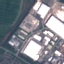
Label: Industrial